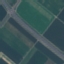
Land use / land cover: Highway